Question: I am using ShadowBox for showing media. It has some property , which i setted to false, because dont need it.
Problem is that background is not accesible as if ShadowBox is modal dialog although Visibility in CSS is setted as .
In Chrome and Mozilla it will be changed to and is modal. It works manually if me changing it back again to .
BUT WHY it is always setted to in Chrome and Mozilla browsers sourcepage/css????
Here are my :
'''
#sb-container {
position: fixed;
margin: 0;
padding: 0;
top: 0;
left: 0;
z-index: 999;
text-align: left;
visibility: hidden;
display: block;
}
#sb-overlay {
position: relative;
height: 100%;
width: 100%;
visibility:hidden;
}
#sb-wrapper {
position: absolute;
visibility: hidden;
width: 100px;
}
'''
and it is what ! in Explorer it works!

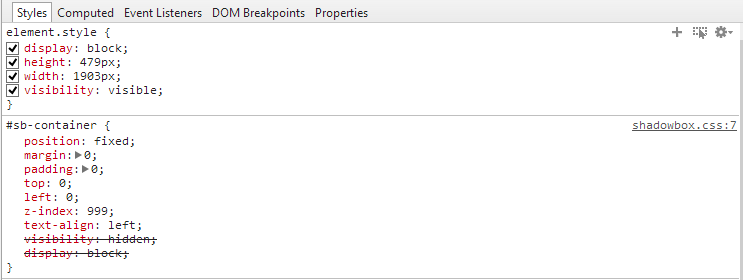
Answer: Inline styles (the ones on 'element.style') have a greater "priority" over CSS styles defined in a stylesheet.
What you can do:
- It's a good advice to actually avoid inline styles if possible. Style your elements with the least specificity at best. That way, they're easily overridable later on.Note that changing styles via JS ('someElement.style.someStyleHere') counts as an inline style as well.- If you are changing styles dynamically, it is better to define the styles in CSS classes, and use JS to dynamically add or remove these classes on the target elements.If you are familiar with jQuery, the <URL>, you can override inline styles by placing '!important' on your styles defined in your stylesheet. It's a bit rash, and usually used as a last resort to overthrow inline styles.